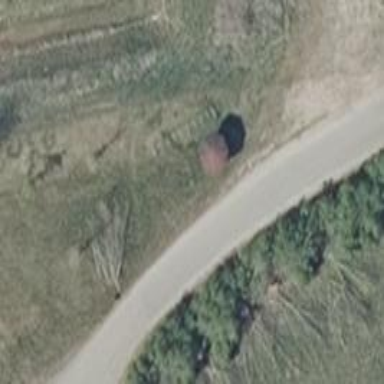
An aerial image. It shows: Shelter.